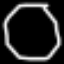
Label: octagon